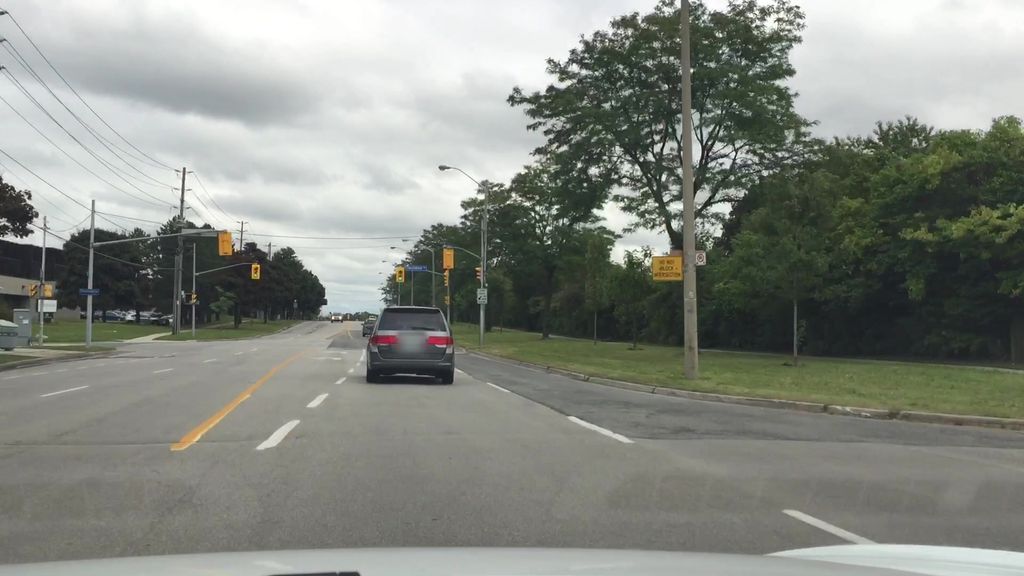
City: toronto